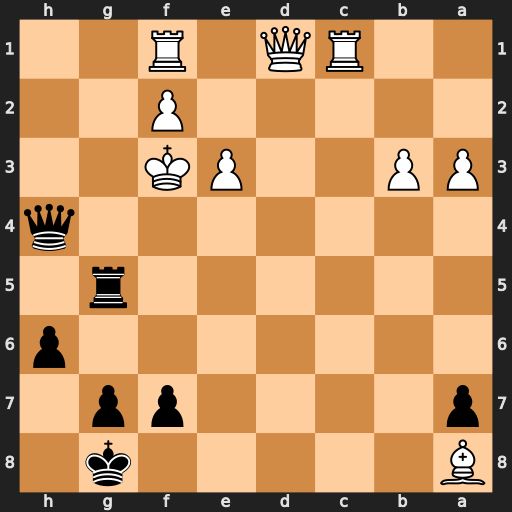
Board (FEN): B5k1/p4pp1/7p/6r1/7q/PP2PK2/5P2/2RQ1R2
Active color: b
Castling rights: -
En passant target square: -
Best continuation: Qg4#